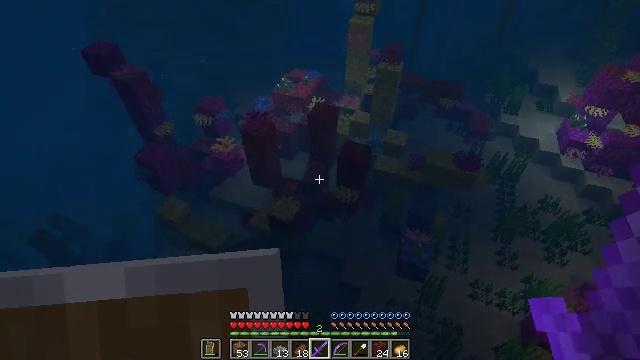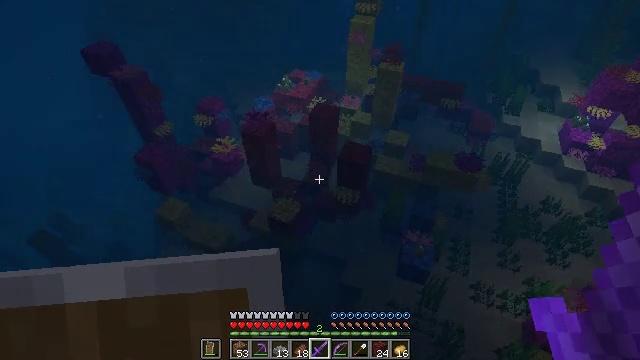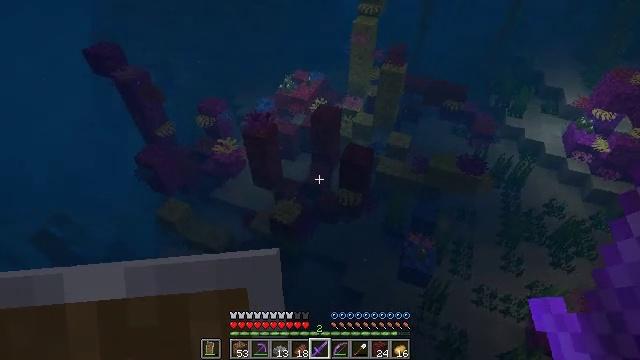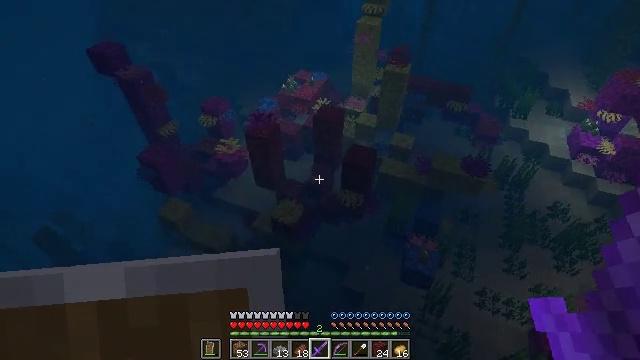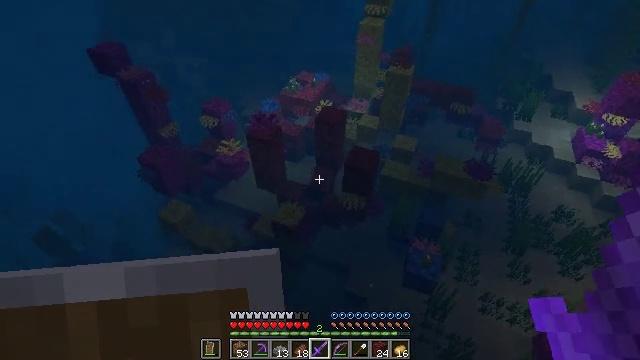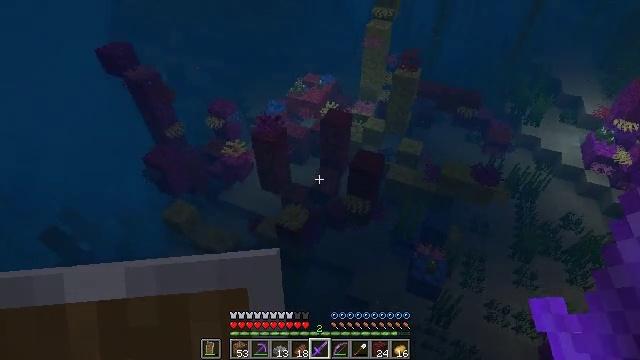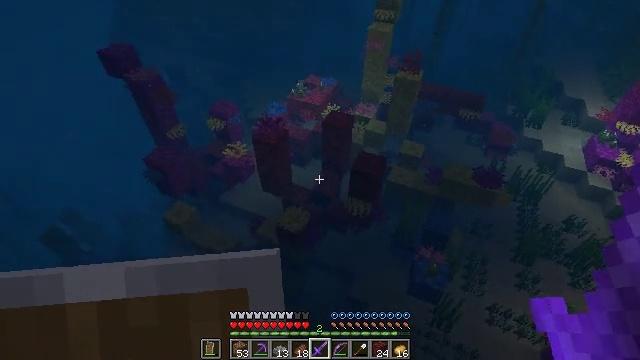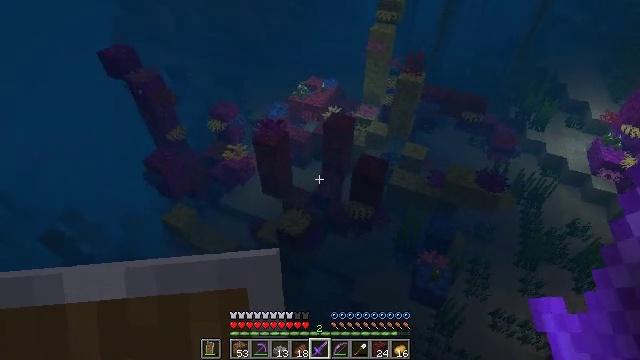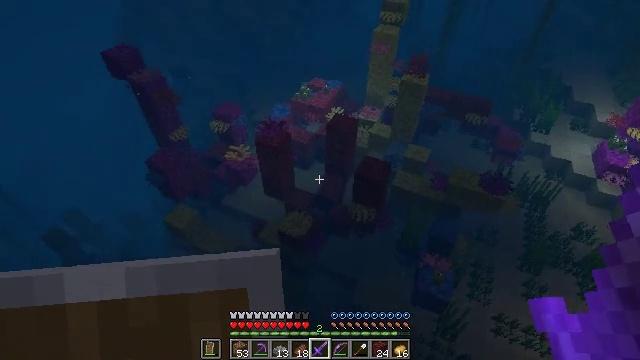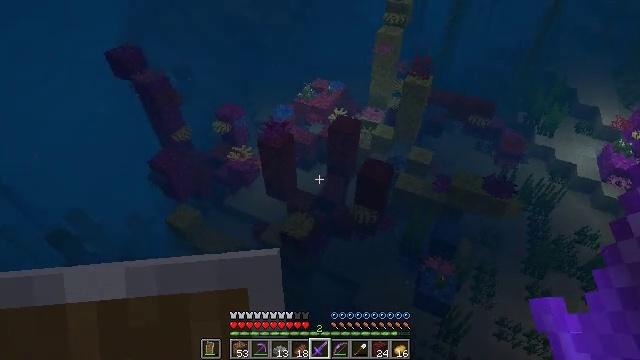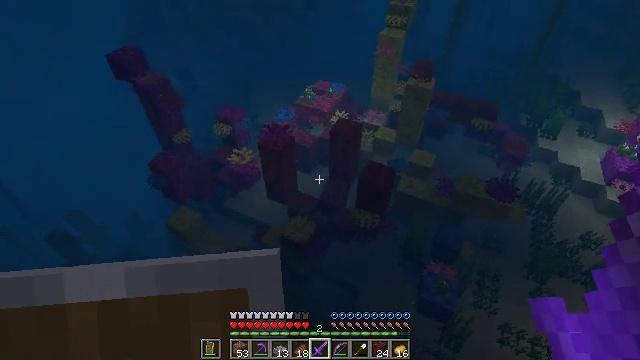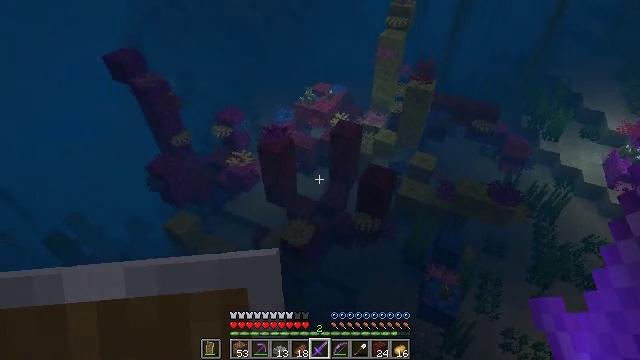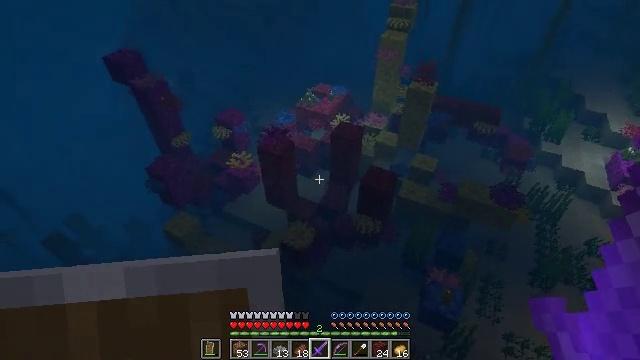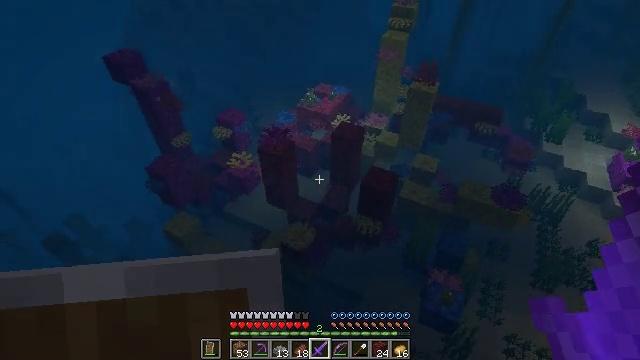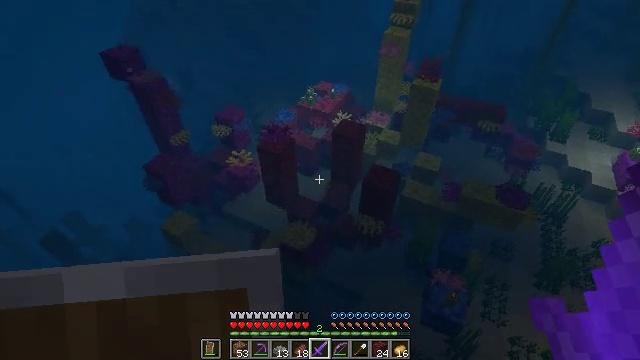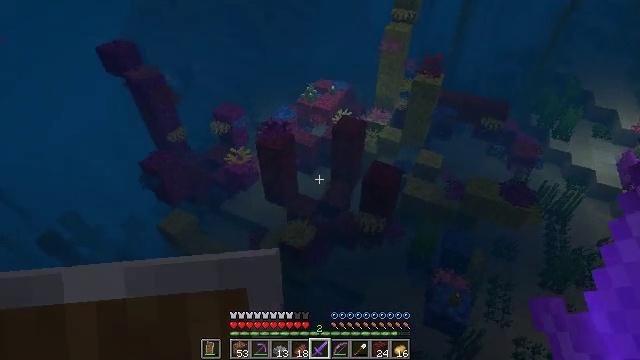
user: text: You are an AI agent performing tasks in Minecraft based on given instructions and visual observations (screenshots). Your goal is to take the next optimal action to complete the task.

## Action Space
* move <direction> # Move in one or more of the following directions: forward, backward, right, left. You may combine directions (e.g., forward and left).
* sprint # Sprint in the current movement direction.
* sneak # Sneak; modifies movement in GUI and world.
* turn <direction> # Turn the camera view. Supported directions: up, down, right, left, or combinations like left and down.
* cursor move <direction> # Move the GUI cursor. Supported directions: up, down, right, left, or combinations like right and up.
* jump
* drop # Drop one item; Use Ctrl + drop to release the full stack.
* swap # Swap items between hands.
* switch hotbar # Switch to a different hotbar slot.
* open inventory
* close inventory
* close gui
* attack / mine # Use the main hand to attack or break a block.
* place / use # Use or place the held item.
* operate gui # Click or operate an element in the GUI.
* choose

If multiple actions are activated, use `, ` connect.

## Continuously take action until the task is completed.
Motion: motion action
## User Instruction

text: mine block bubble coral block
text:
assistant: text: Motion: move forward
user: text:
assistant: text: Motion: move forward
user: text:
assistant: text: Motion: move forward
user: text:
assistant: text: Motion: move forward
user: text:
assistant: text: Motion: move forward, turn left
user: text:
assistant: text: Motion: move forward
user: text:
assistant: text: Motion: move forward
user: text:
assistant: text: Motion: move forward
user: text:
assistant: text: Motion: move forward
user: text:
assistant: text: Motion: move forward
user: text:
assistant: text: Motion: move forward
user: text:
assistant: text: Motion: move forward
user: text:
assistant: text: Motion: move forward, sneak
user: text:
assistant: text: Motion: move forward, sneak
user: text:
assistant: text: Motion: move forward, sneak
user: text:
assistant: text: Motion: move forward, turn right and up
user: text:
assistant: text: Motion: move forward, turn right and up
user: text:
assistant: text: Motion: move forward, turn right
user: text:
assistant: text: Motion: move forward, turn right and down
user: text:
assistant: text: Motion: move forward, turn right
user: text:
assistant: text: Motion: move forward, turn right
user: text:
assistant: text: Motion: move forward, turn right
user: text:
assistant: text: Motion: move forward, turn right
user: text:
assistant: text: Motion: move forward, turn right
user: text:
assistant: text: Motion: move forward, turn right
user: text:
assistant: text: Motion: move forward, turn right
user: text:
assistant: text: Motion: move forward, turn right and up
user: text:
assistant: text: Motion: move forward, turn right
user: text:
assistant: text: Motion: move forward, turn right and up
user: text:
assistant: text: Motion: move forward, turn right and up